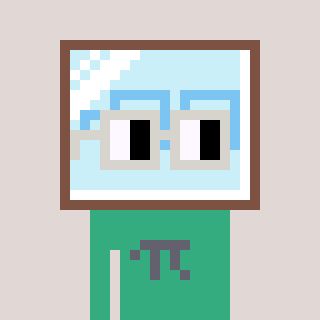
a pixel art character with square light gray glasses, a mirror-shaped head and a teal-colored body on a warm background